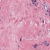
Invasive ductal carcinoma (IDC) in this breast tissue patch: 0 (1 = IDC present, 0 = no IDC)